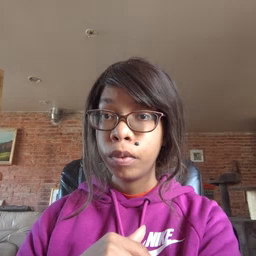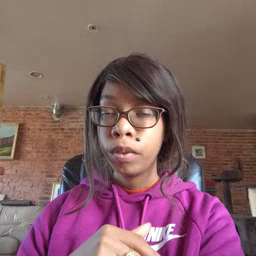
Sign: story